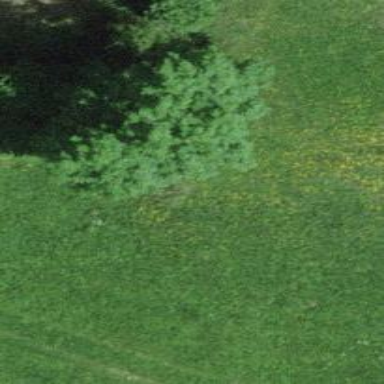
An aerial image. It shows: Single tag "natural: tree."